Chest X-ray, PA view. Patient: 22 years old, sex F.
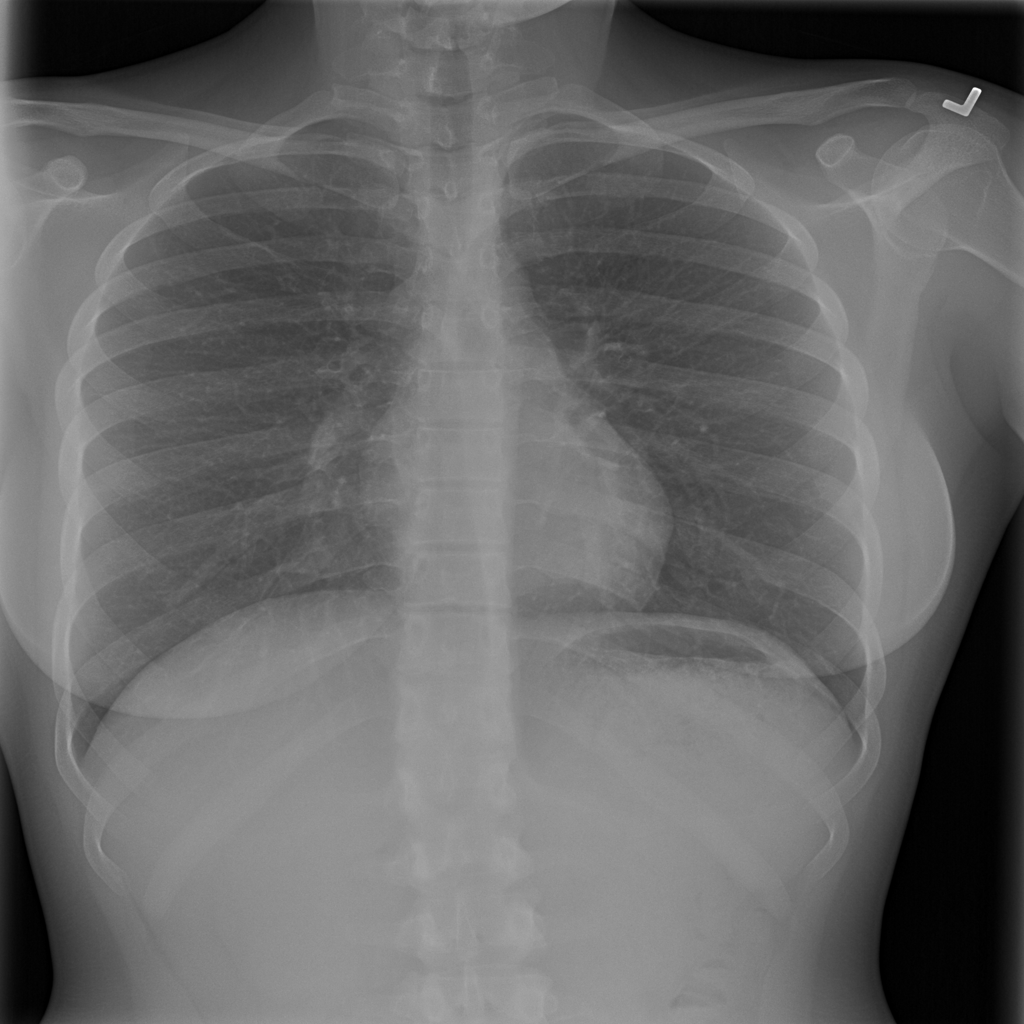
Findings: No Finding